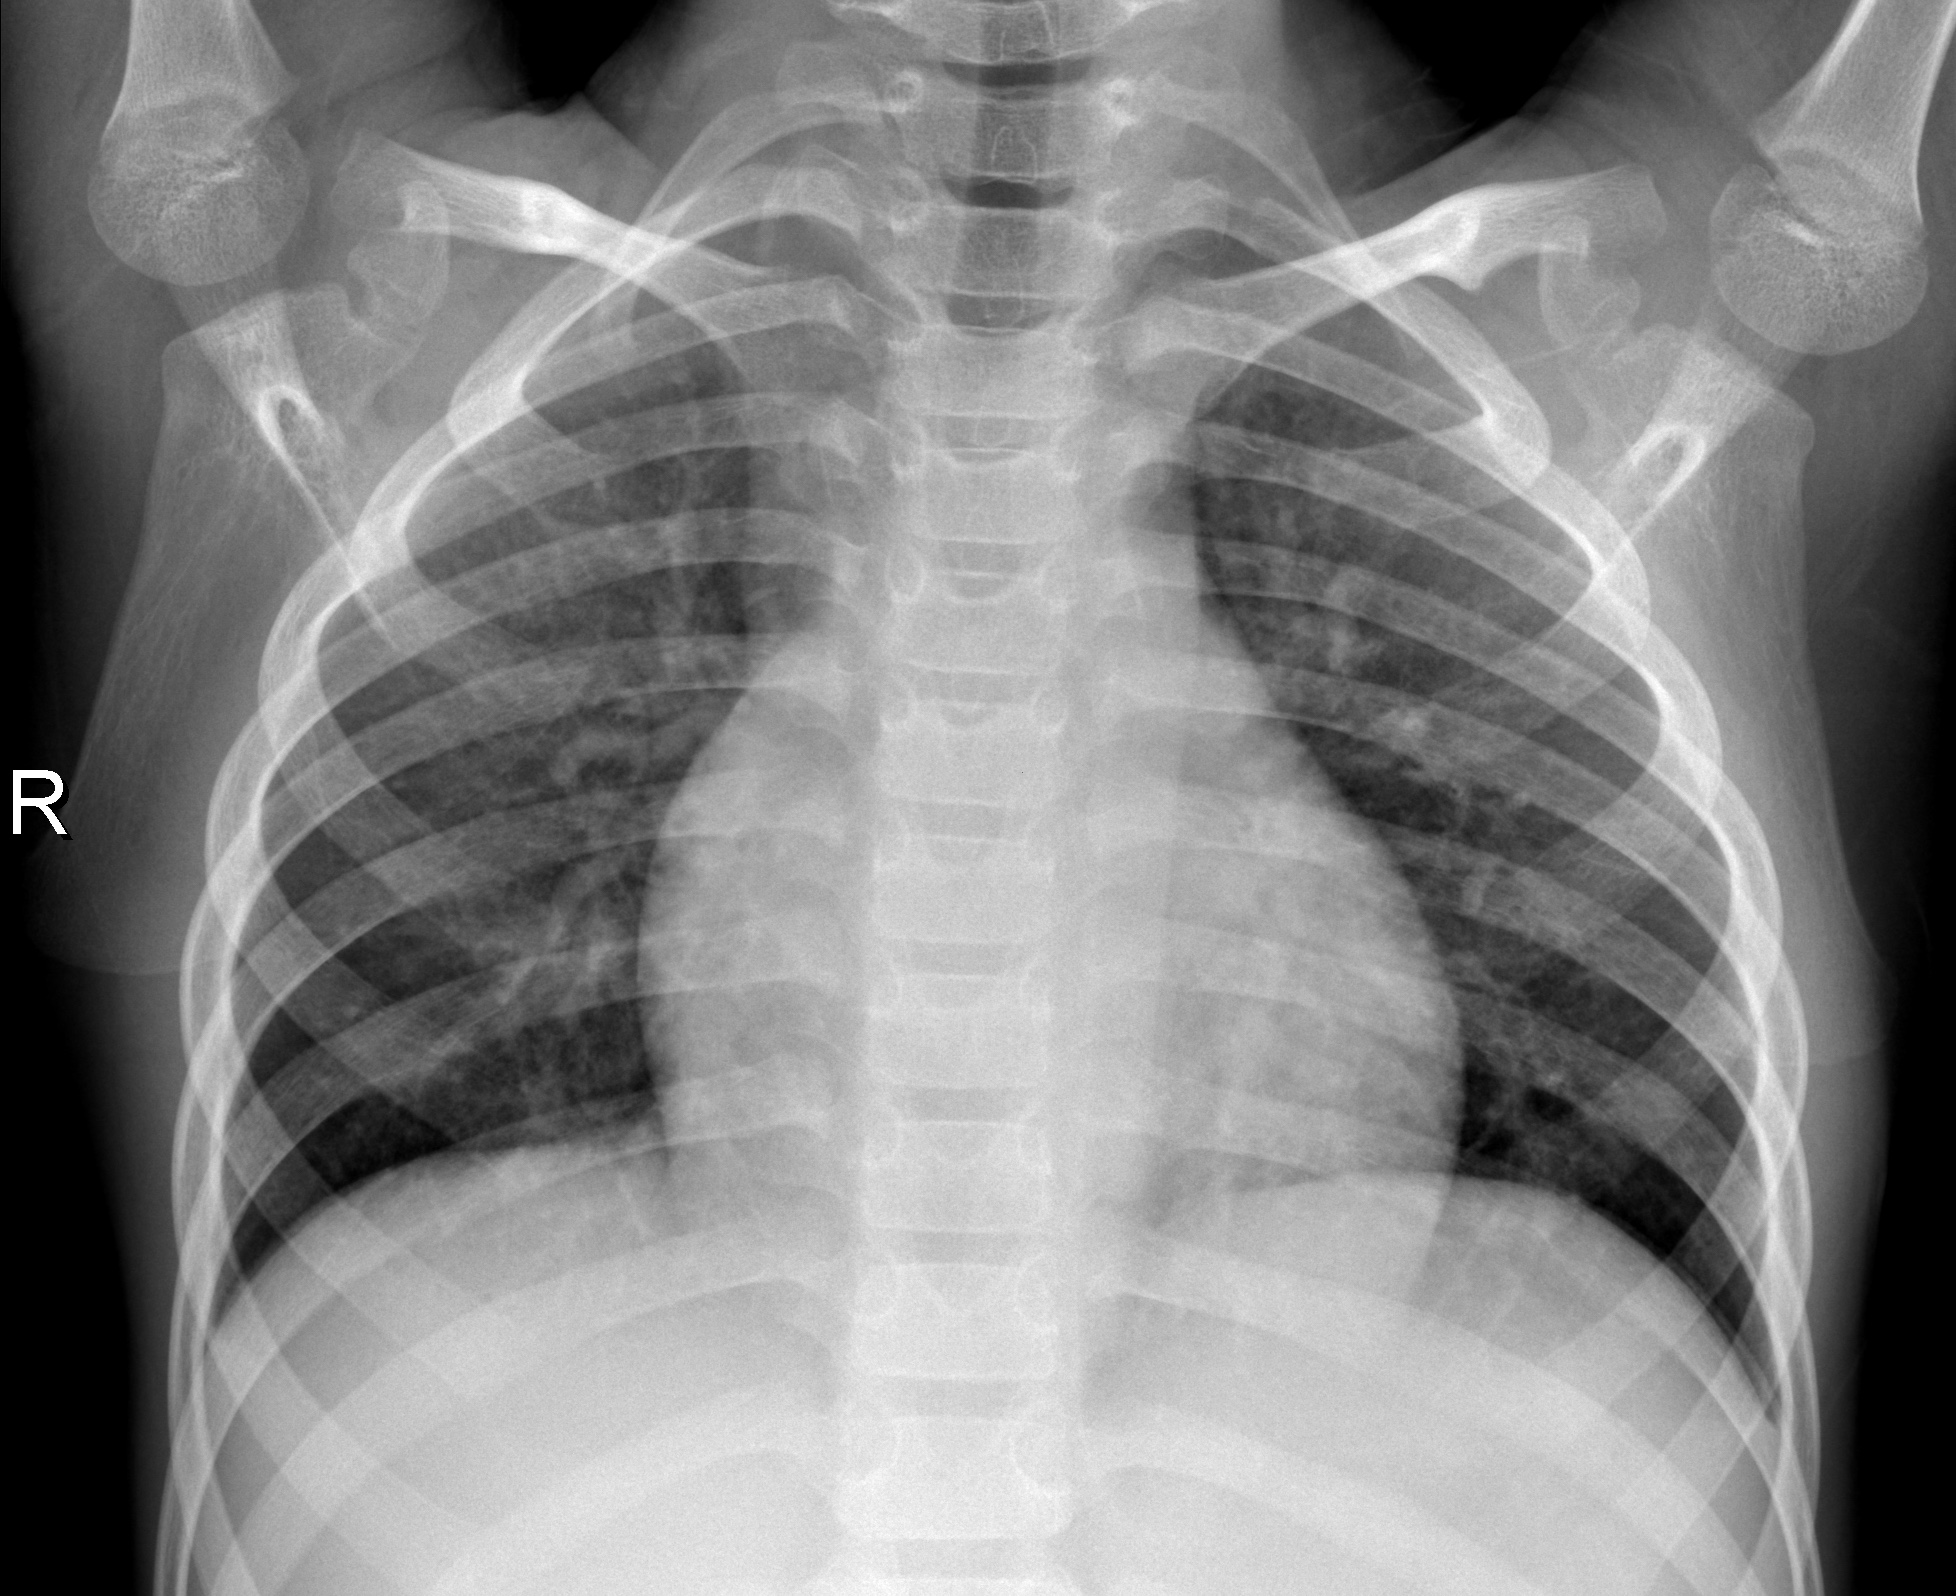
Diagnosis: NORMAL